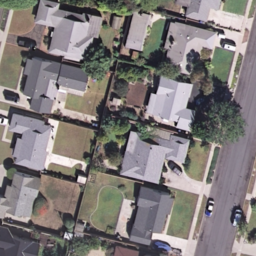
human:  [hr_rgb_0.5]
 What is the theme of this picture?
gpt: medium residential

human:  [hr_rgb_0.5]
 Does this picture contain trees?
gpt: yes

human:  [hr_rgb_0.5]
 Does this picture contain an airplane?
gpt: no

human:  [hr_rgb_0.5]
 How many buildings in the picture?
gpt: eight

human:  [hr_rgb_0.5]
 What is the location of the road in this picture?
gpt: right